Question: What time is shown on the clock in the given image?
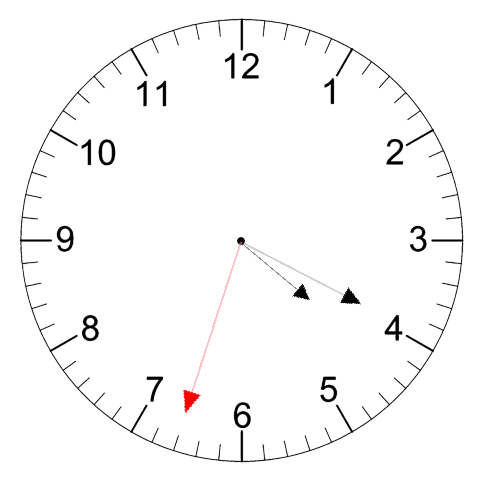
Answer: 04:19:33